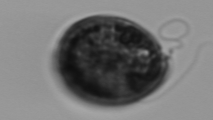
Label: Prorocentrum